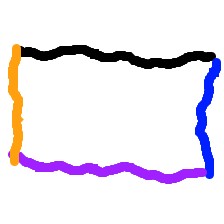
Shape: rectangle